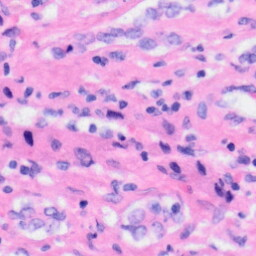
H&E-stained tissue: Liver